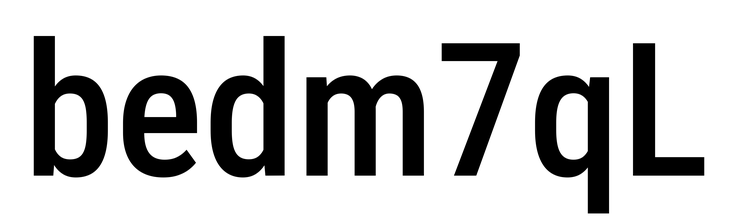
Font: Roboto_Condensed_Medium